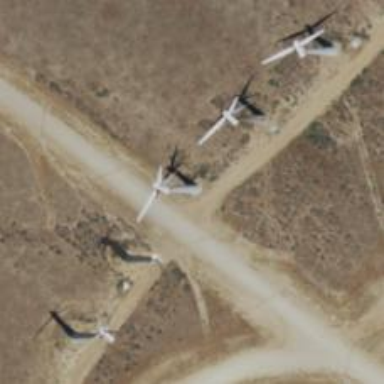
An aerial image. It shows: Wind power generator with wind turbines.